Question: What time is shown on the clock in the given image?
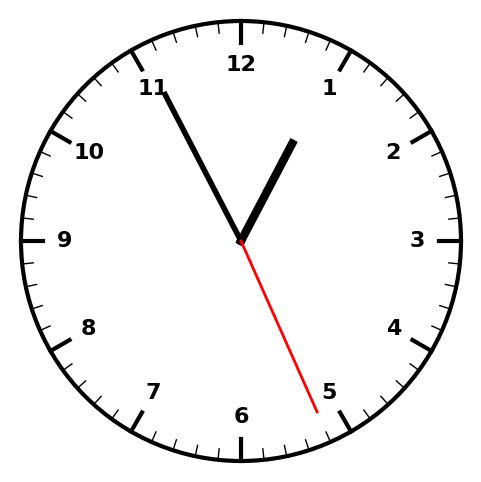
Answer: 12:55:26